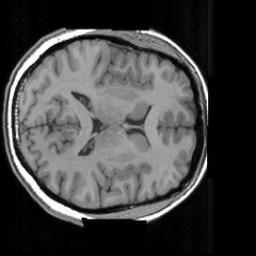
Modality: T1w
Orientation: axial
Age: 28
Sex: female
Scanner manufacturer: siemens
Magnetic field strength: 3 T
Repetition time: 1.63 s
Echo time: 0.00311 s